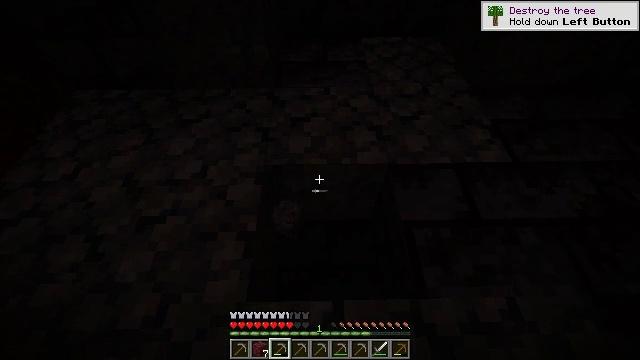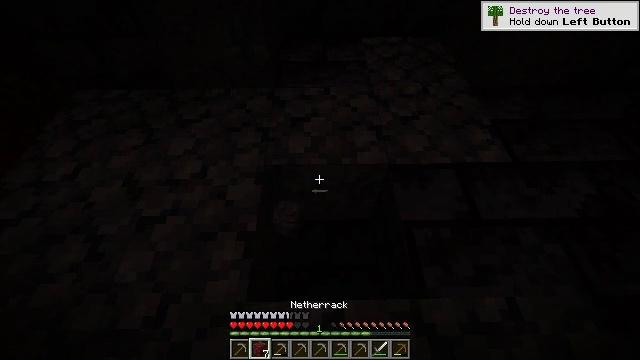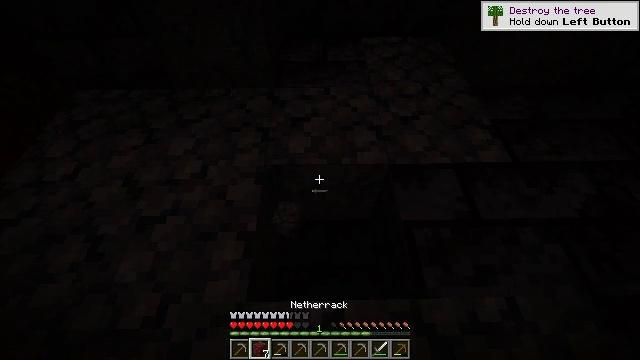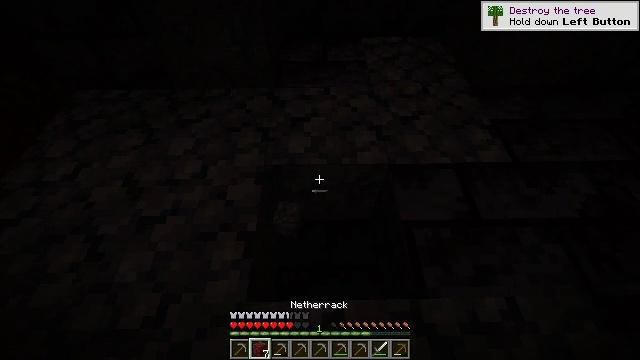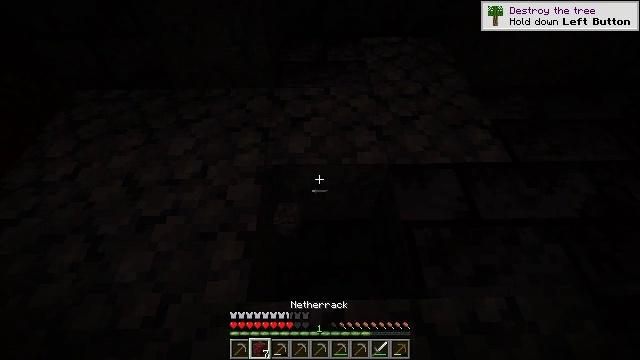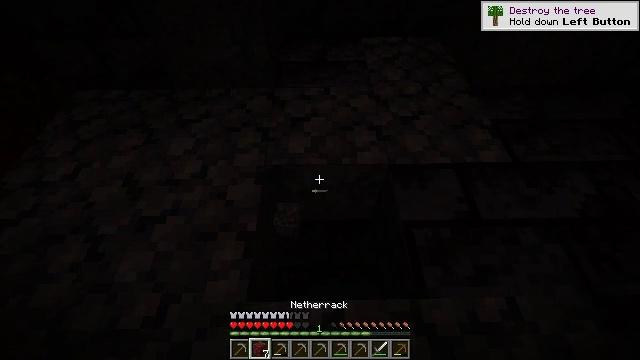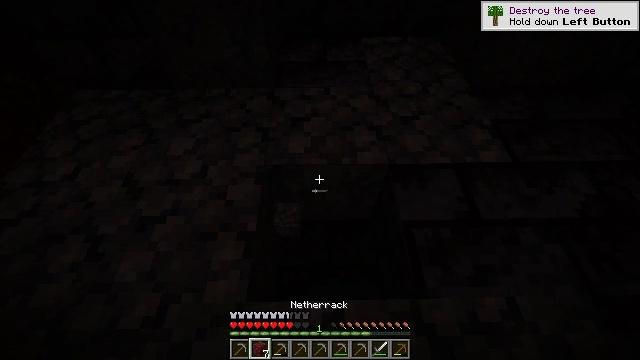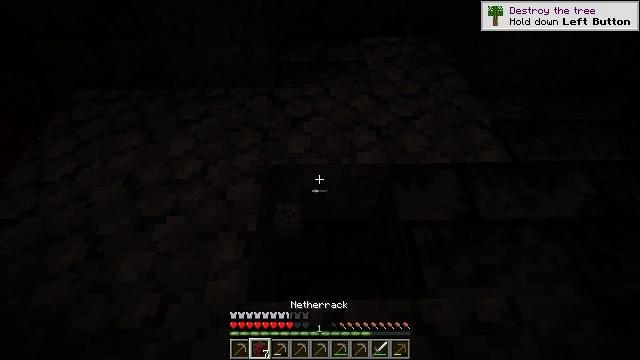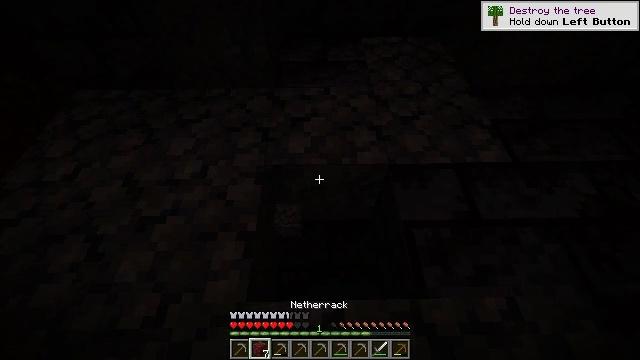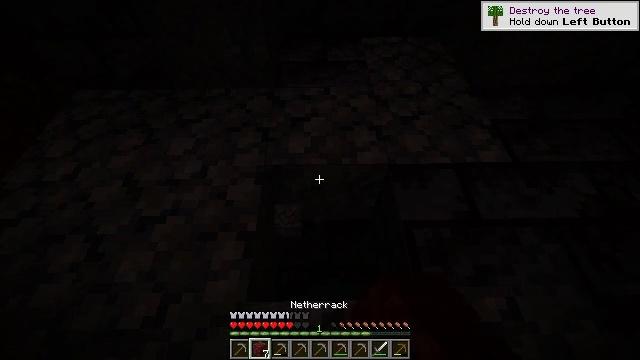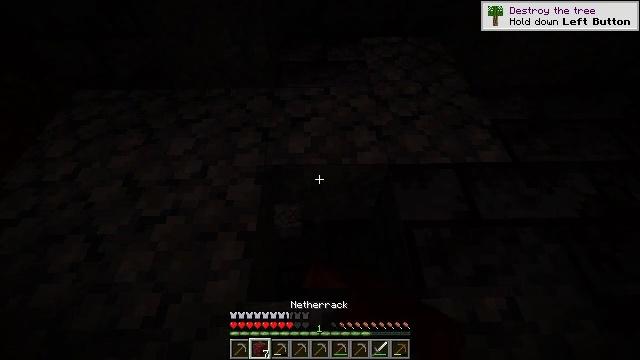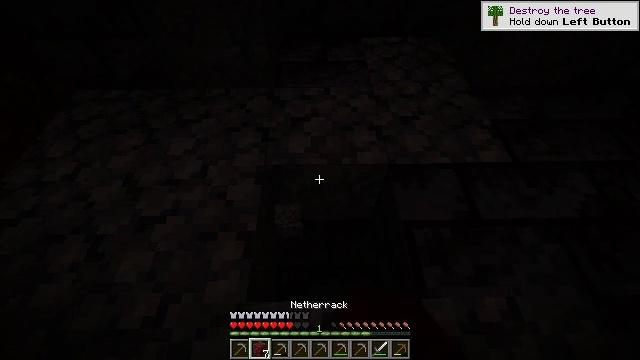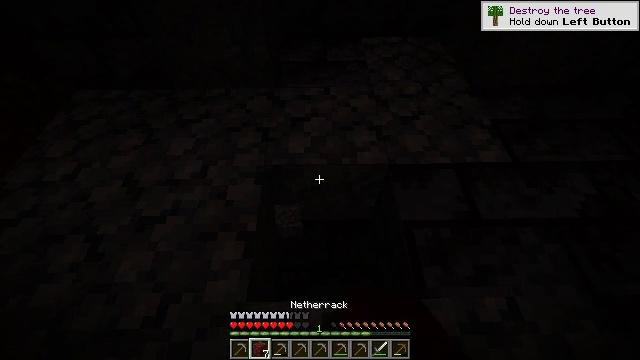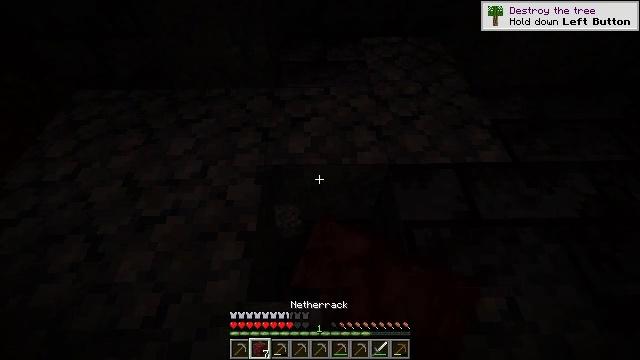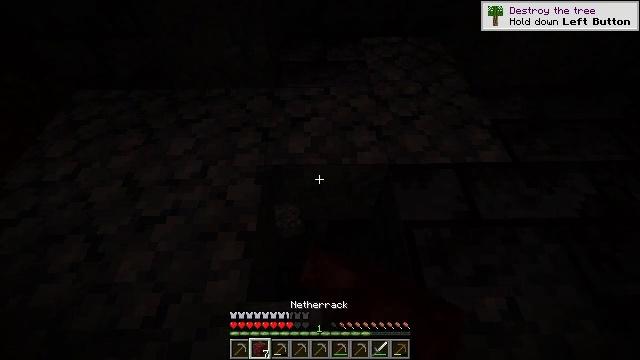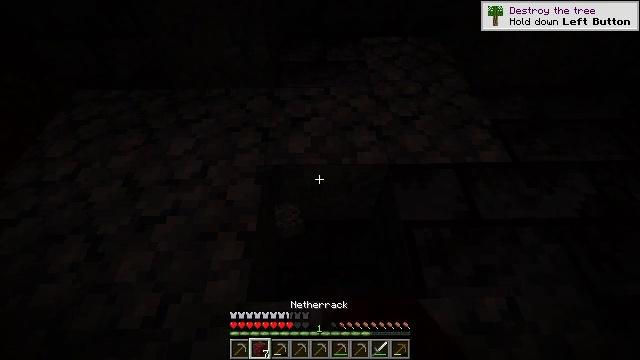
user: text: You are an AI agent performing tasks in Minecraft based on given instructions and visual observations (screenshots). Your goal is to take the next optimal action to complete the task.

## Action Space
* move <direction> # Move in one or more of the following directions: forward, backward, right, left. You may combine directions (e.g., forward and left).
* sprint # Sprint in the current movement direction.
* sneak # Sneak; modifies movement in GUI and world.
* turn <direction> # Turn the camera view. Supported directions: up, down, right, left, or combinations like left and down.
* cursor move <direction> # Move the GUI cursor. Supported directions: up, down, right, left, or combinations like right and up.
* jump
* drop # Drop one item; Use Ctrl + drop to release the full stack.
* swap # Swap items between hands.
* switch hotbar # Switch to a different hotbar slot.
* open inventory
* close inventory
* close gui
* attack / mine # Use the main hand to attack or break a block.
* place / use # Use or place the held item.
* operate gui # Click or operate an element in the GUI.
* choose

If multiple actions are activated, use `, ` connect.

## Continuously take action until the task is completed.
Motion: motion action
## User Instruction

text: Gather basalt from the ground.
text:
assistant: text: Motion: no_op
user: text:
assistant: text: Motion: no_op
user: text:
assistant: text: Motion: no_op
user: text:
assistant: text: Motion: no_op
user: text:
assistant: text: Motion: no_op
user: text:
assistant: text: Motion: no_op
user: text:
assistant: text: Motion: no_op
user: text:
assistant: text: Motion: attack / mine
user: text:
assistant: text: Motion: attack / mine
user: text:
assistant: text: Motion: attack / mine
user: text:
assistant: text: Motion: attack / mine
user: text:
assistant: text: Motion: attack / mine
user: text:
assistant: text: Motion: attack / mine
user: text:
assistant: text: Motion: attack / mine
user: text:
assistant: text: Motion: attack / mine
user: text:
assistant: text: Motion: attack / mine
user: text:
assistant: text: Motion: attack / mine
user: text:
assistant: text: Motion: attack / mine
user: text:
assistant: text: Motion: attack / mine
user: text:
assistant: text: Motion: attack / mine
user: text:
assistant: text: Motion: attack / mine
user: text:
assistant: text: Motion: attack / mine
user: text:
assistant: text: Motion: attack / mine
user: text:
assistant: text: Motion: attack / mine
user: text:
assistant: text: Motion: attack / mine
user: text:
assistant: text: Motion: attack / mine
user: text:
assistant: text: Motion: attack / mine
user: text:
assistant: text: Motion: attack / mine
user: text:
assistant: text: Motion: attack / mine
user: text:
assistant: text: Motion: attack / mine